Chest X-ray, PA view. Patient: 44 years old, sex M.
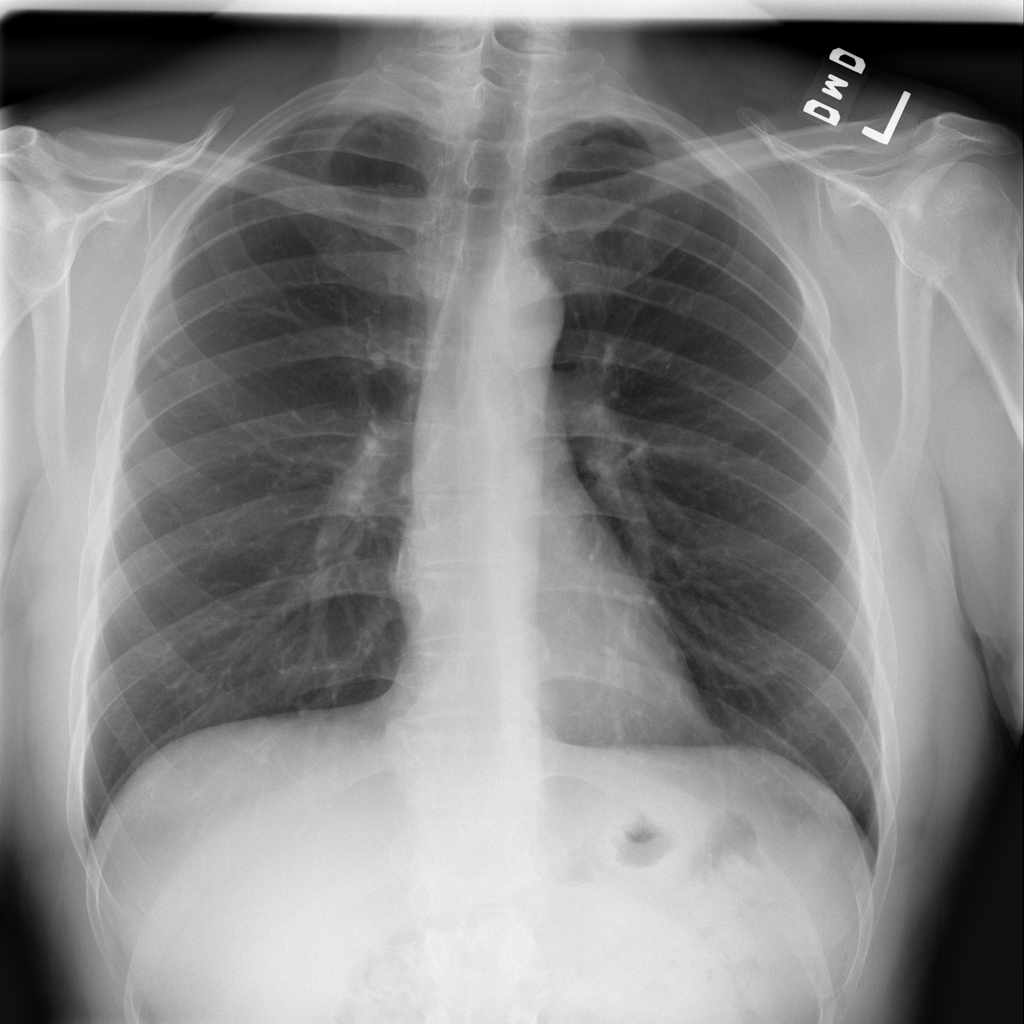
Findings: No Finding